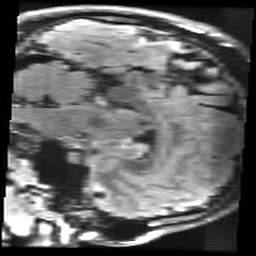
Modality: FLAIR
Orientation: sagittal
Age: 22
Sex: male
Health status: healthy
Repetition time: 12 s
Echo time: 0.09782 s